Question: Sooo, it looks like I don't know what I'm doing.
I thought I was making a object array:
'''
$.each(oldList, function( key, item) {
self.items.push([{
"name": $(item).data('name') ,
"id": $(item).data('id') ,
"lat": $(item).data('lat') ,
"lng": $(item).data('lng') ,
"index": key
}]);
});
'''
Then I do this:
'''
$.each(self.items, function( key, item) {
console.log(item);
});
'''
And the result is this:

But when I try to do this 'console.log(item.name);' I just get 'undefined'.
Can anyone see what I'm doing wrong?
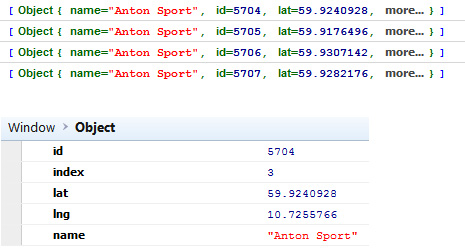
Answer: You are pushing an array which contains an single item to 'self.items' instead of pushing an object.
'''
$.each(oldList, function( key, item) {
self.items.push({
"name": $(item).data('name') ,
"id": $(item).data('id') ,
"lat": $(item).data('lat') ,
"lng": $(item).data('lng') ,
"index": key
});
});
'''
So in your second each loop 'item' is an array with one item, not an object so 'item.name' is undefined, but you can use 'item[0].name' to access the name(without changing the 'push' code)